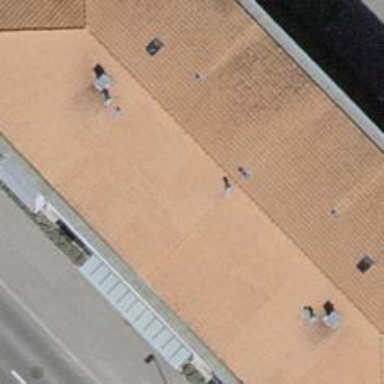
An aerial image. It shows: Healthcare clinic.